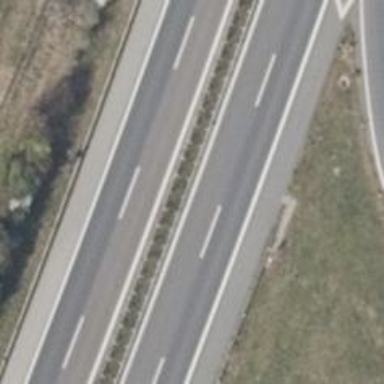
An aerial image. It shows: Asphalt motorway.